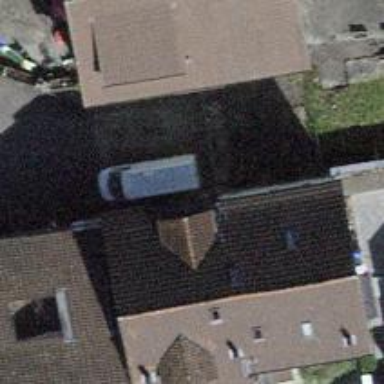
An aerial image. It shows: Building with tiled roof.